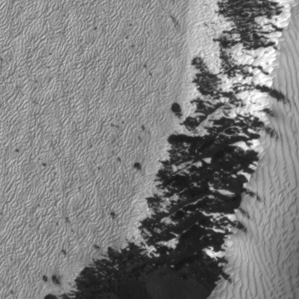
Label: frost